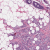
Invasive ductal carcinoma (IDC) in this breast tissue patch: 1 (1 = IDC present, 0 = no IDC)